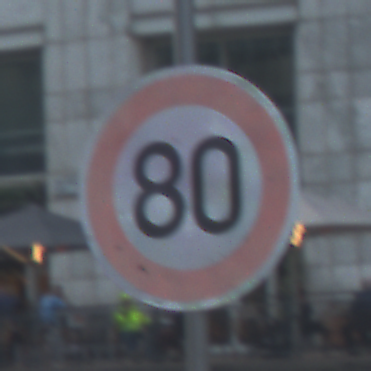
Verkehrszeichen: Geschwindigkeit80
Umgebung: Outdoor, Urban
Tageszeit: MorningAfternoon
Wetter: PartlyCloudy
Licht: Natural
Jahreszeit: NotSpecified
Kontrast: LowContrast